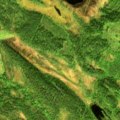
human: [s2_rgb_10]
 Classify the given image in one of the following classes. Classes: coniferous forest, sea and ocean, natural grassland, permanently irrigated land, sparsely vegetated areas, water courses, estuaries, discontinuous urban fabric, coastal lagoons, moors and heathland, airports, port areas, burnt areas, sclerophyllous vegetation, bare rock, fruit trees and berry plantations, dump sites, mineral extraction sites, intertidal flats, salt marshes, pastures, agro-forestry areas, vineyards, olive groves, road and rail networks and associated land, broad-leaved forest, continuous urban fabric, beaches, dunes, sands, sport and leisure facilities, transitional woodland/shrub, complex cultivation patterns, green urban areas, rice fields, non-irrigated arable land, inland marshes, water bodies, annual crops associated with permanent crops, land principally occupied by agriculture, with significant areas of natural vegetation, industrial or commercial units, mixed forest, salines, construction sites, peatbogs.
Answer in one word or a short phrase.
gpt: coniferous forest, transitional woodland/shrub, peatbogs